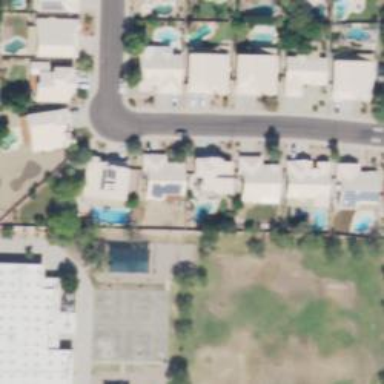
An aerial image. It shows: Outdoor swimming pool located in leisure land.